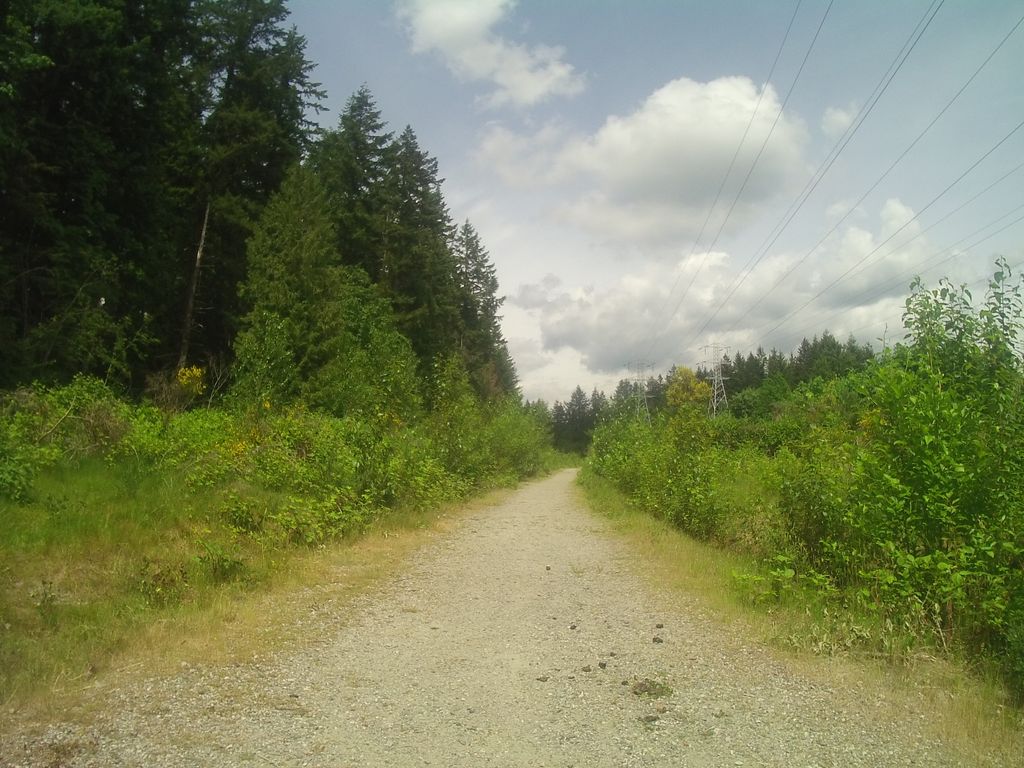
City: vancouver